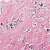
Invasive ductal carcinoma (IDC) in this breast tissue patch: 1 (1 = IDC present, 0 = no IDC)